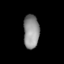
Tissue: lung
Cell type: Endothelial cells
Senescence score: 0.5774
Nuclear area (px): 519
Mean DAPI intensity: 143.73